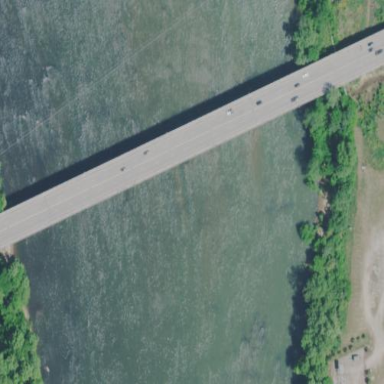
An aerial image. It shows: Man-made bridge.